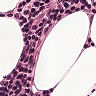
Metastatic tissue present: no